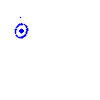
Particle: kaon